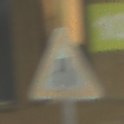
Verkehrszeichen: VerengteFahrbahn
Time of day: MorningAfternoon
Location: Roofed (Special)
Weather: NotSpecified
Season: NotSpecified
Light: Artificial